Interaction volume radius: 10 \u00c5
Interaction volume height: 25 \u00c5
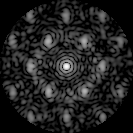
Disorder parameter: 0.5596